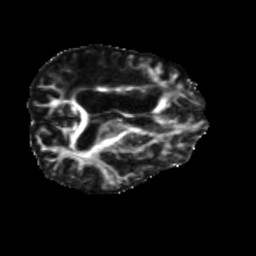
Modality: FA
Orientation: axial
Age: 54
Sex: male
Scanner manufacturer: siemens
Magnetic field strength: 3 T
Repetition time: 5.25 s
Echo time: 0.08 s